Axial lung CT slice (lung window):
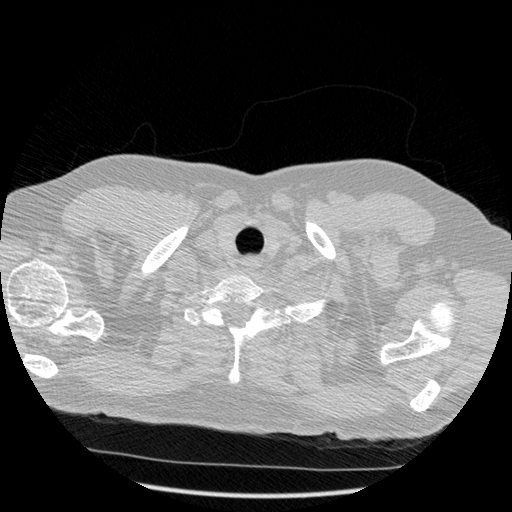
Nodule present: no